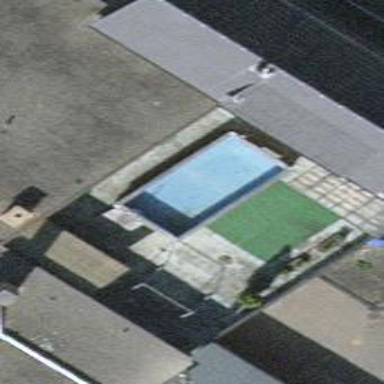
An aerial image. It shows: Swimming pool located in leisure land.